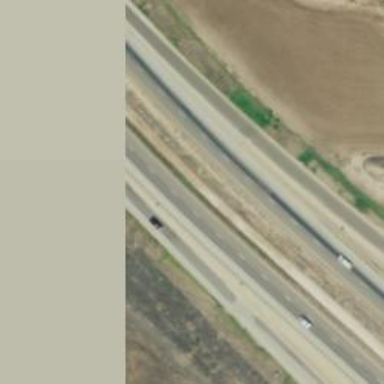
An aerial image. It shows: Trunk highway with expressway features.